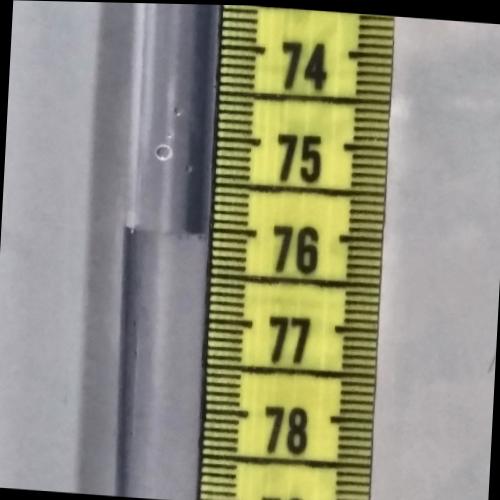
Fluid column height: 76.1 cm